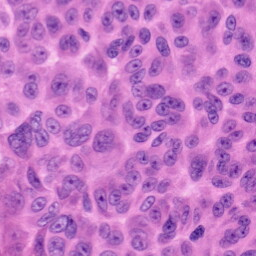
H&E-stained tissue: Skin